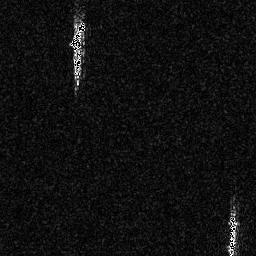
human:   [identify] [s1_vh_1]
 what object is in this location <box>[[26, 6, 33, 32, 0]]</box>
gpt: <ref>1 medium ship at the top</ref>